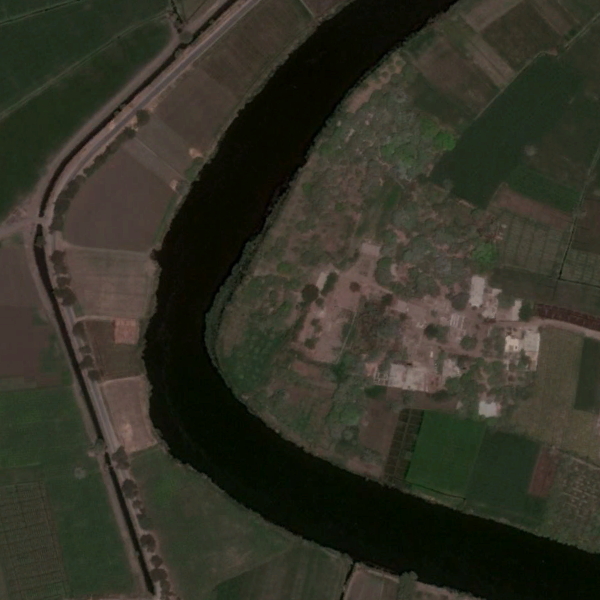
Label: River